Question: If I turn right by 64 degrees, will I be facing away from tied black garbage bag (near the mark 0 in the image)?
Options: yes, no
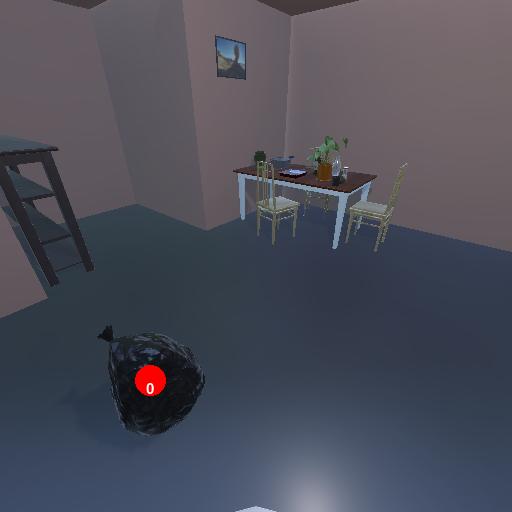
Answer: yes